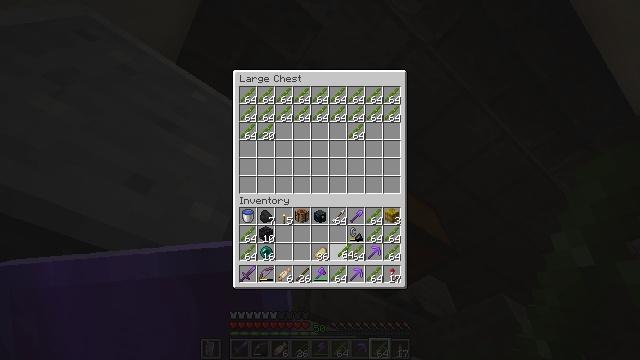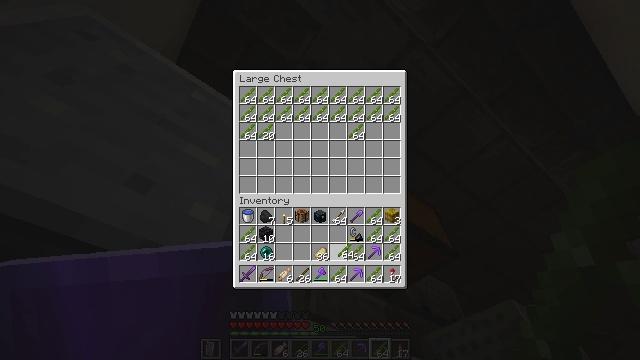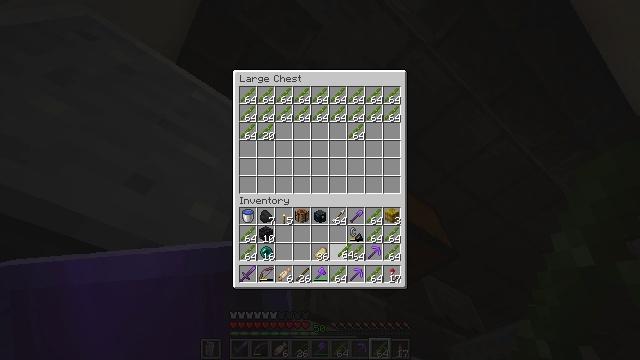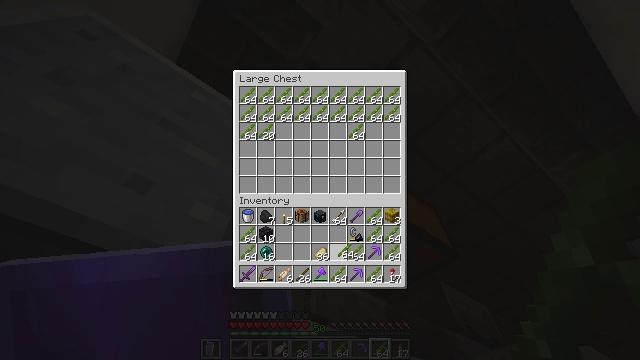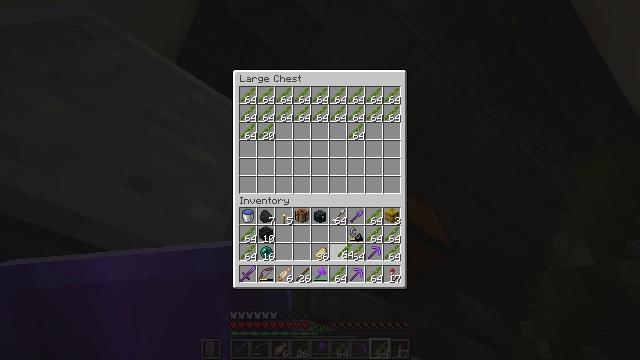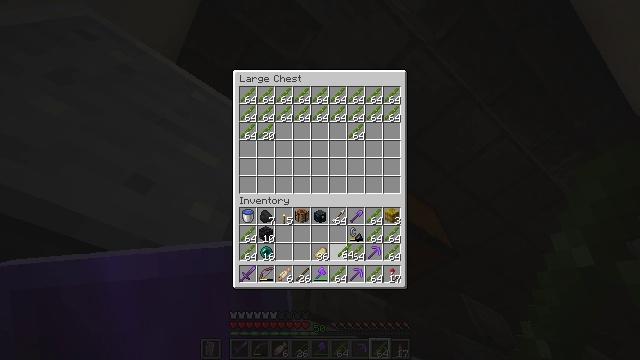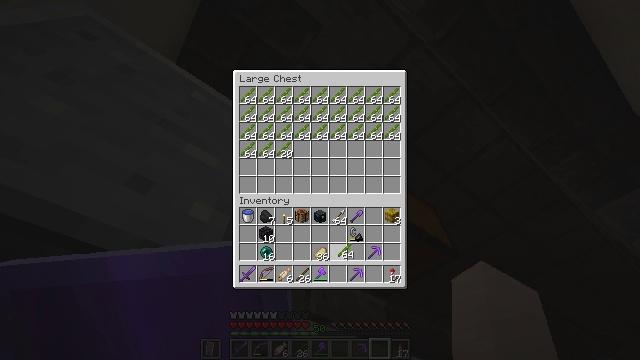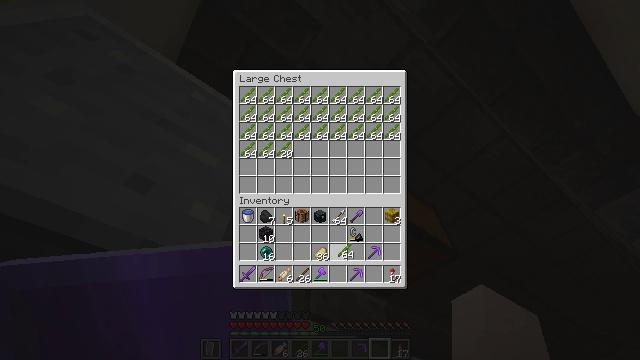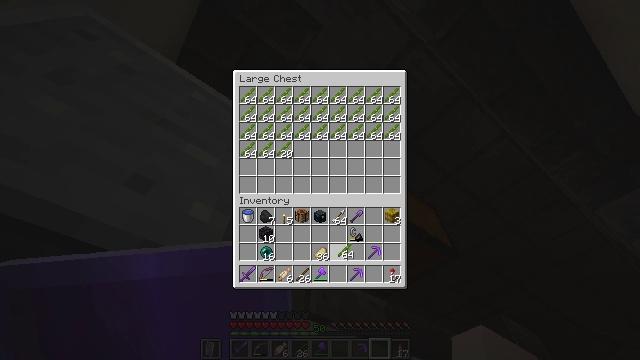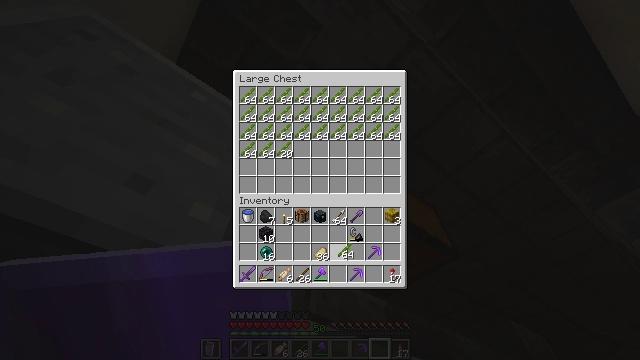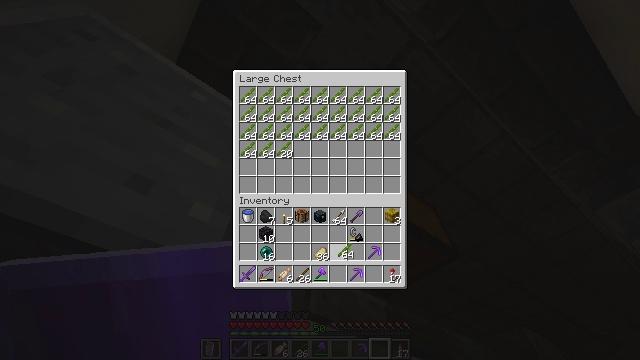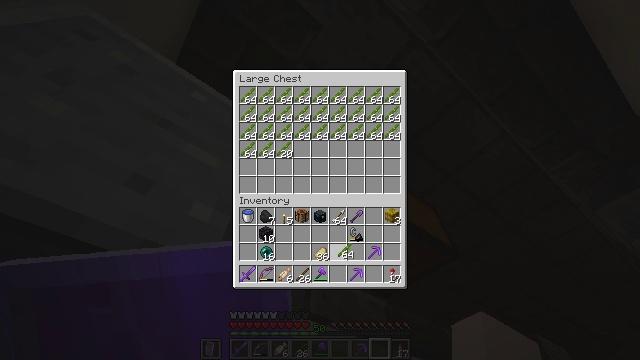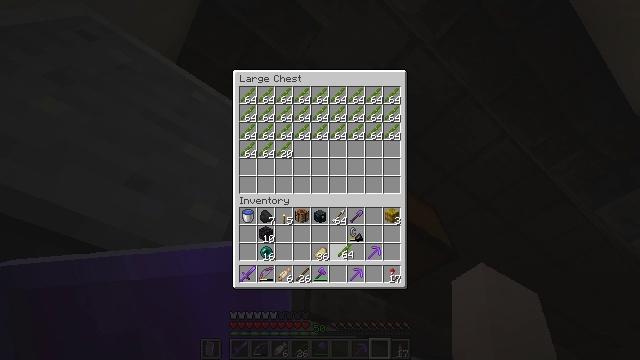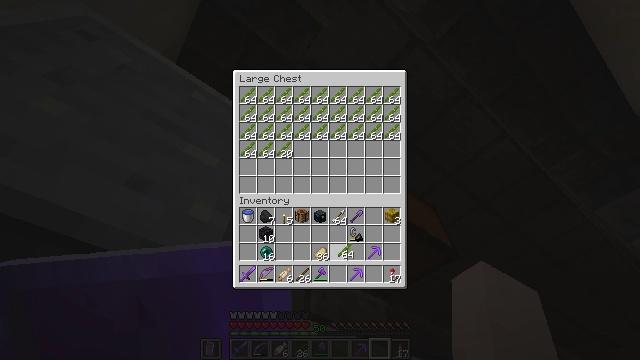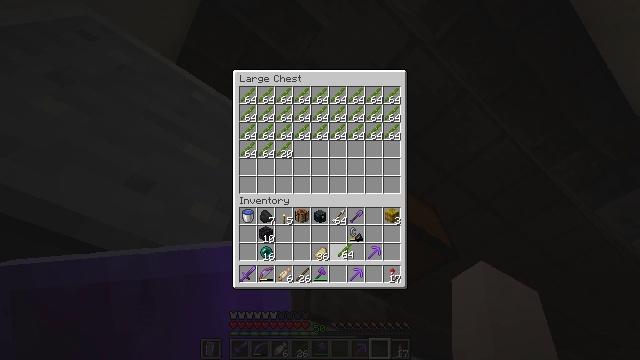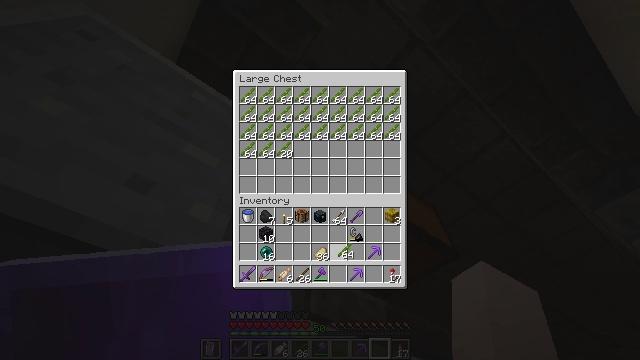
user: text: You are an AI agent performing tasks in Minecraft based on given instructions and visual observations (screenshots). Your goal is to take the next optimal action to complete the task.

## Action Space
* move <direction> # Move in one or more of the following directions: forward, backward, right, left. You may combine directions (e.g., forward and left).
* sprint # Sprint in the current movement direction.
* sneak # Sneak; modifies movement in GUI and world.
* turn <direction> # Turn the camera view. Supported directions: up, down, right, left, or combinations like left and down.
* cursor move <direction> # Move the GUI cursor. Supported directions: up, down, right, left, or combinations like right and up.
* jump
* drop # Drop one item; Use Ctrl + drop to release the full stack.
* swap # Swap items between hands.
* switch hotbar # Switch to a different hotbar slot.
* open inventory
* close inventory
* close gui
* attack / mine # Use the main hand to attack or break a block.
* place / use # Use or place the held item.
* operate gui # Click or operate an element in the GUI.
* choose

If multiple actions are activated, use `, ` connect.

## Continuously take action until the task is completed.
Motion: motion action
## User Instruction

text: Disassemble the lime shulker box by mining it.
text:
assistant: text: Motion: sneak, attack / mine
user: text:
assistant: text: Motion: sneak, attack / mine
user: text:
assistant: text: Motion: sneak, attack / mine
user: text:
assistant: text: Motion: sneak, attack / mine
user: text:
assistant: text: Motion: sneak, attack / mine
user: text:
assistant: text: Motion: sneak
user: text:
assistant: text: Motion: sneak, attack / mine
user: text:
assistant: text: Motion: sneak, attack / mine
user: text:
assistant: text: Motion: sneak, attack / mine
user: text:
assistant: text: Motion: sneak
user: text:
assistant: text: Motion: sneak
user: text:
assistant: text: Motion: sneak
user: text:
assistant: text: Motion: sneak
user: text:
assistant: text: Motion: sneak
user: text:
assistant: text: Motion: sneak
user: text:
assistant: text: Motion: sneak
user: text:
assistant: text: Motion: no_op
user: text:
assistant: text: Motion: turn left and up
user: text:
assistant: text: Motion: turn left and up
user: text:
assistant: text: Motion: turn up
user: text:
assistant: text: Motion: no_op
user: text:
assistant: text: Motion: no_op
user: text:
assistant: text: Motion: no_op
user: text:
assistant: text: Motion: no_op
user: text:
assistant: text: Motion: no_op
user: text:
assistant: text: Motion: turn right and down
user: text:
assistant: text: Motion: no_op
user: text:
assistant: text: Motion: no_op
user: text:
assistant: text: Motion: no_op
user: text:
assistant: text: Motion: no_op